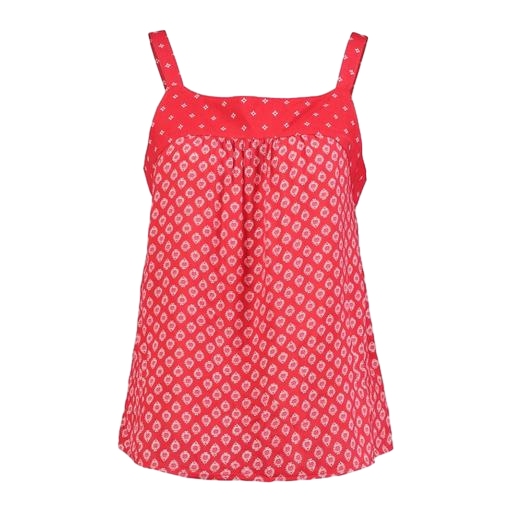
red printed tank, red sleeveless printed t-shirt, red performance printed vest, white background